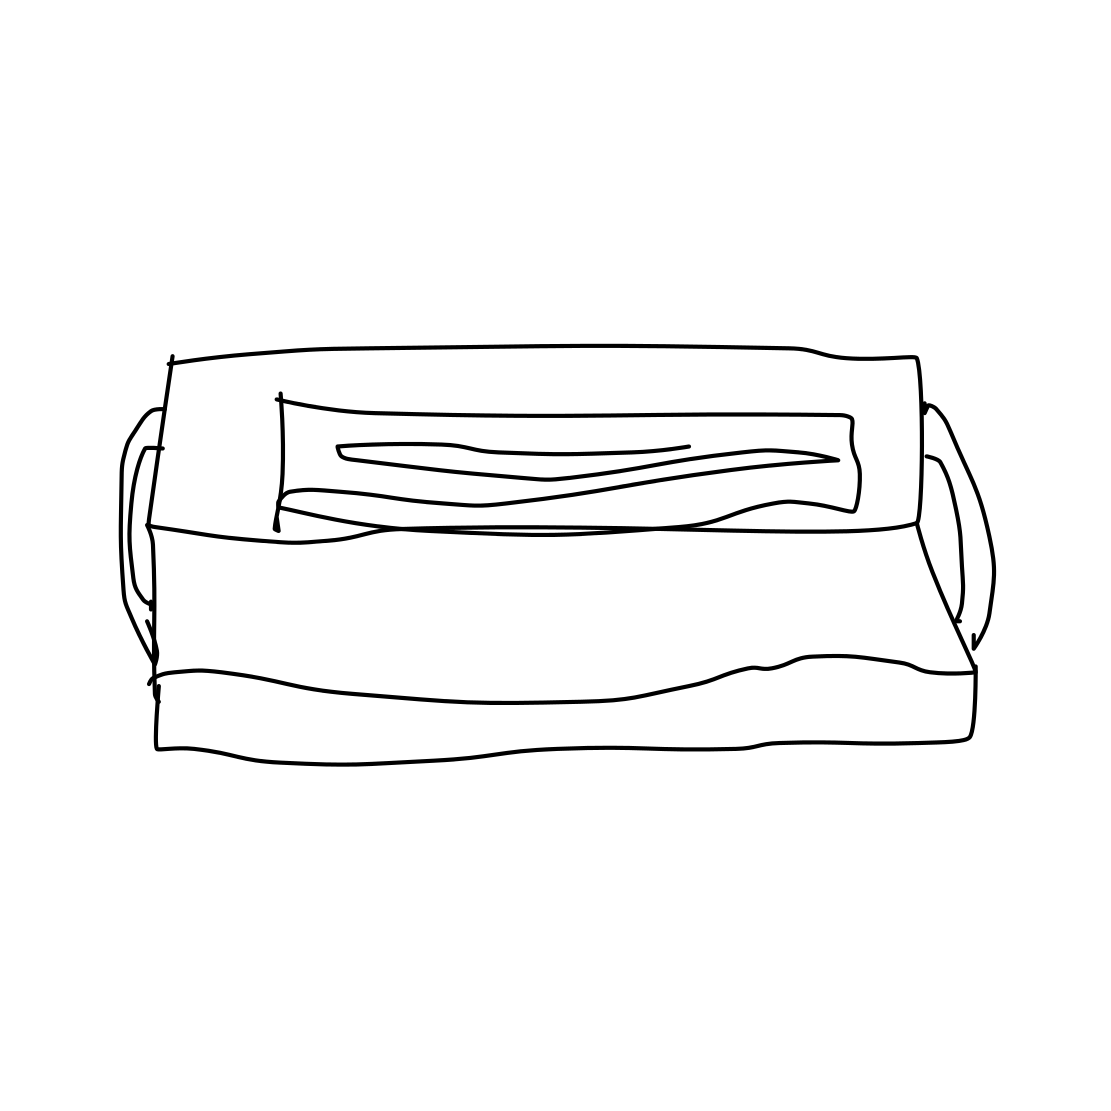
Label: couch